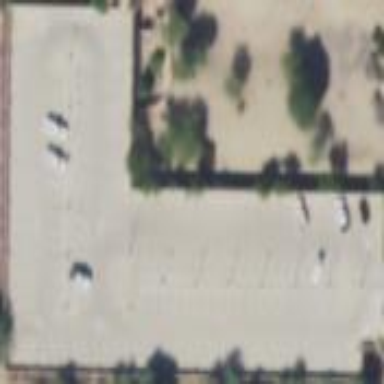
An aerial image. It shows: Multi-storey paved parking lot located within building.